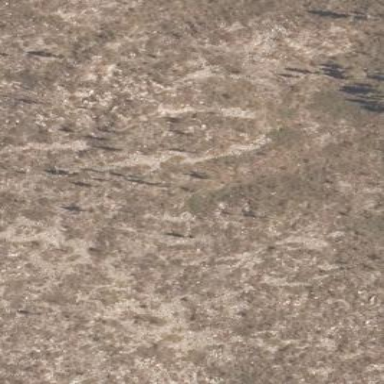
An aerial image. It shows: Natural scree.